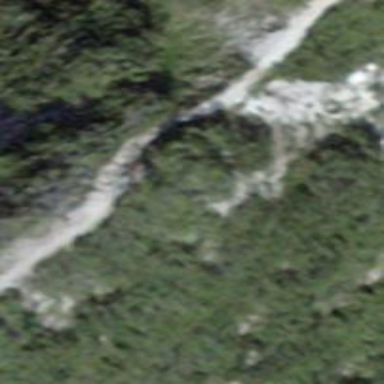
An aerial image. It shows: Path with excellent trail visibility.